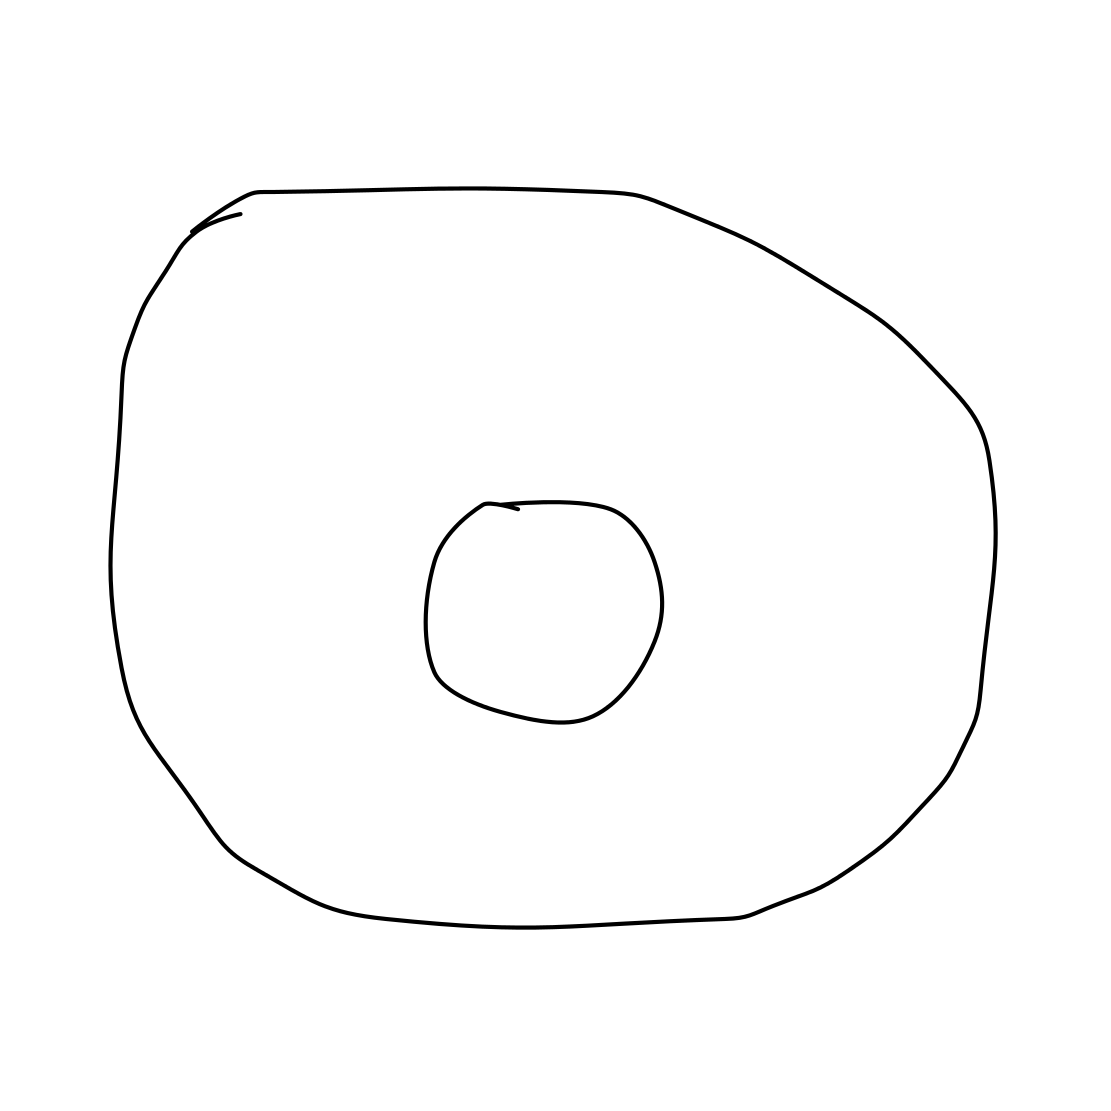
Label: donut